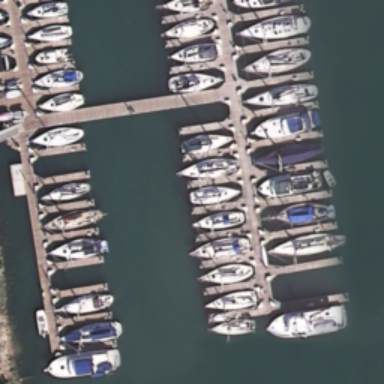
Lots of boats docked at the harbor the water is deep blue .